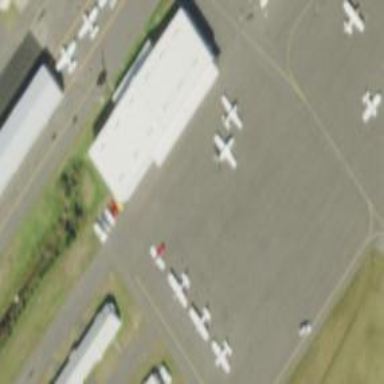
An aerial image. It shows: Building that is hangar at the airport.